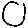
Label: circle